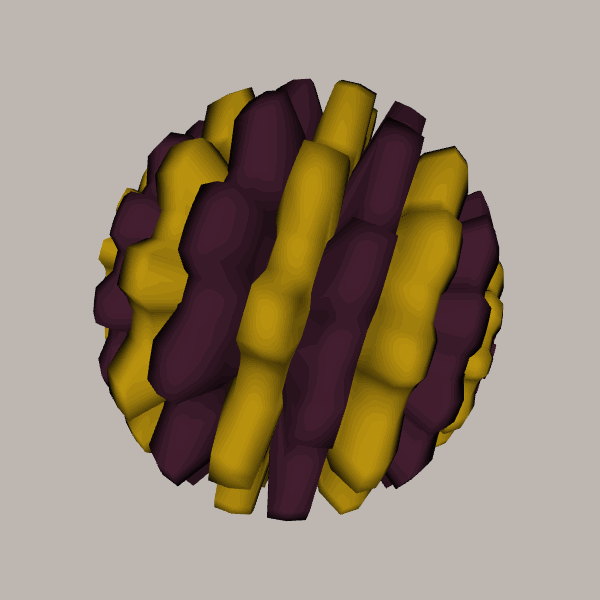
Background: light